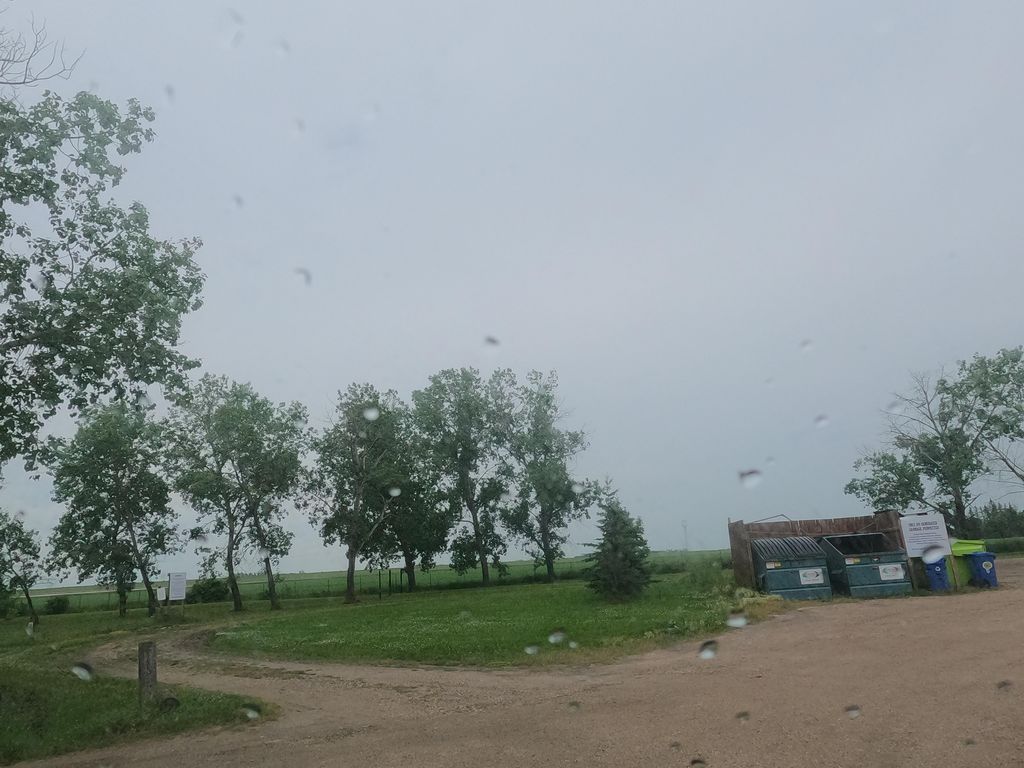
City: winnipeg